Field crop: maize
Growth stage: 2
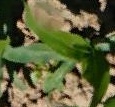
Species: maize